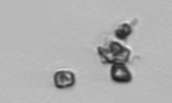
Label: Thalassiosira_TAG_external_detritus